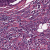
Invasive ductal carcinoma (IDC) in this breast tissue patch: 0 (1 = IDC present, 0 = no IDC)